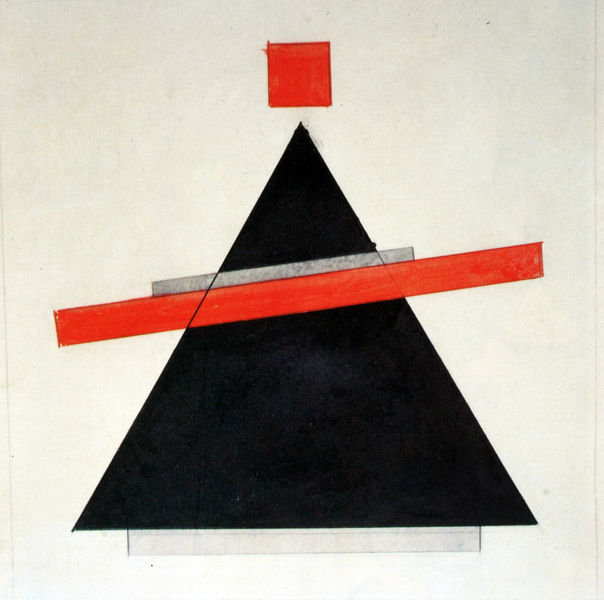
Titel: Rotes Quadrat. UNOVIS
Künstler: Ilja Tschaschnik
Standort: New York
Institution: Leonard Hutton Galleries
Schlagwörter: blau, dunkel, gemälde, weiß, aquarell, dreieck, kubismus, bewegung, grau, hell, hintergrund, schwarz, skizze, zeichnung, rot, expressionismus, malerei, mensch, silber, sockel, spitze, bild, figur, schräg, papier, ruhe, perspektive, moderne, russland, abstrakt, farben, fläche, modern, farbe, formen, monochrom, vergilbt, linien, einfach, gerade, balken, tiefe, geneigt, striche, abstraktion, rechtecke, waage, höhe, rechteck, linie, parallel, würfel, bauhaus, ecken, geometrisch, seiten, eck, schneiden, konstruktion, scwarz, diagonale, schräge, basis, lineal, pyramide, schief, schwebend, geometrie, quadrat, viereck, neigung, konstruktivismus, quadratisch, avantgarde, russisch, parallelen, winkel, übereinander, kontruktion, asymmetrisch, rechtwinklig, kandinski, rothko, suprematismus, ballance, überlappen, vasily, gemometrie, dreiek, veireck, linien4, gemometrisch, mensch+, schgwarz, drot, supremarismus, rssisch